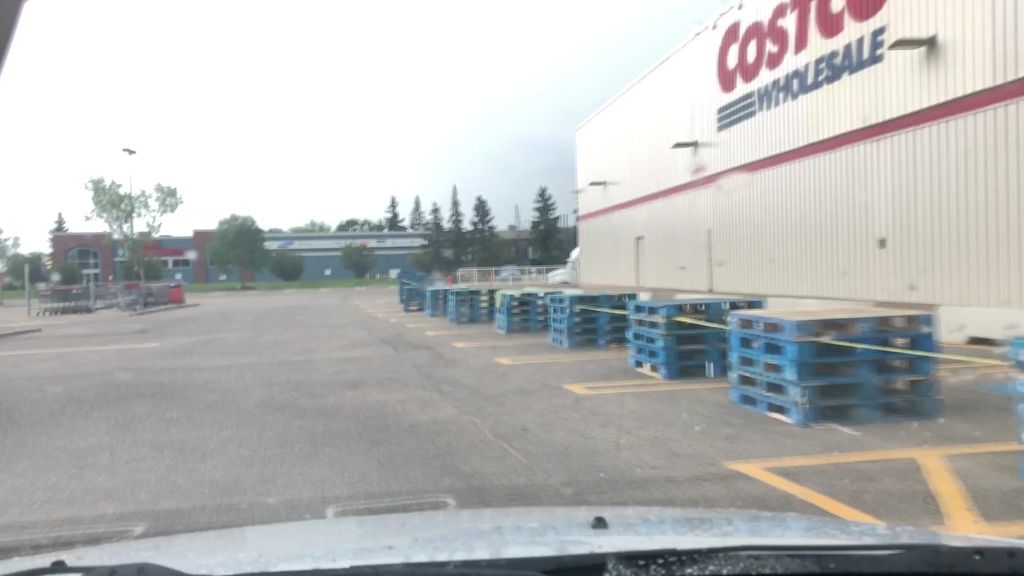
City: edmonton